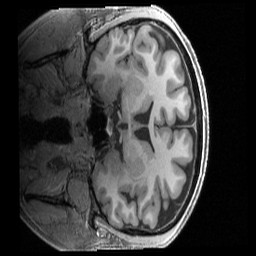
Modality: T1w
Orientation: coronal
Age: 37
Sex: male
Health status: ill
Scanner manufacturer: siemens
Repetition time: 2.4 s
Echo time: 0.00231 s